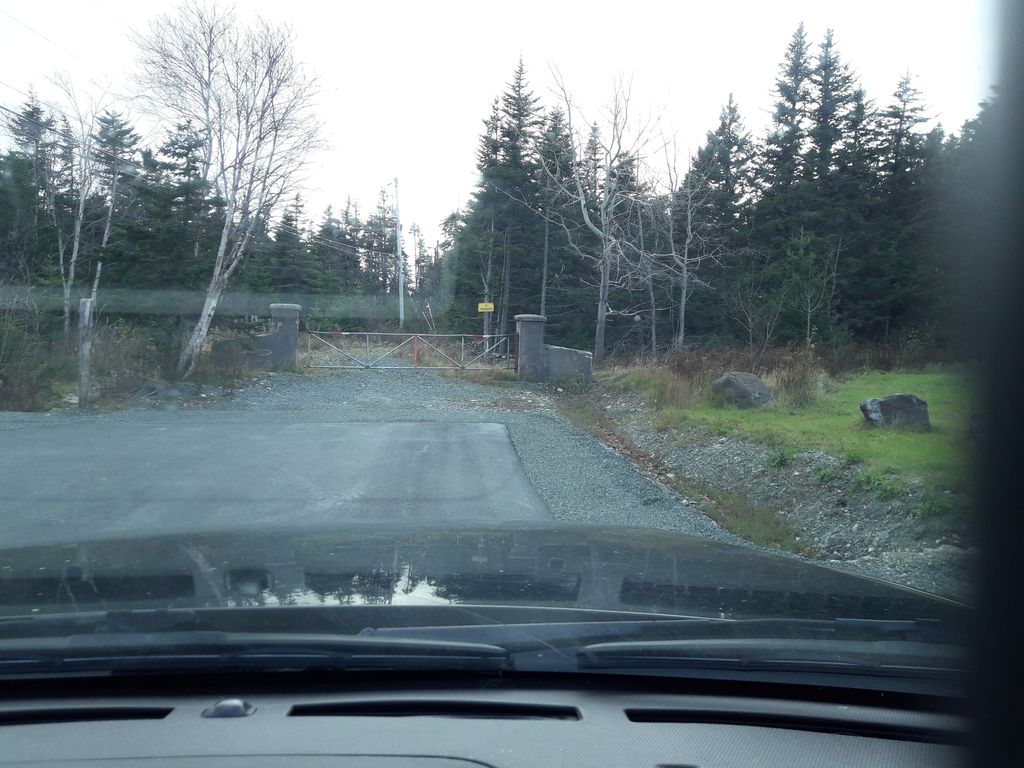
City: st_johns